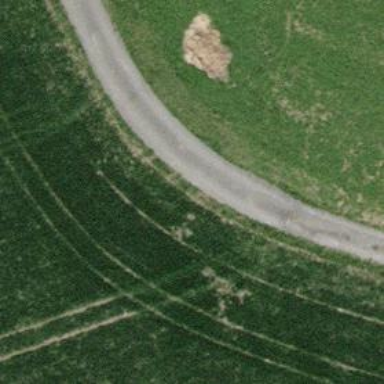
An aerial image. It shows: Track with fine gravel surface. The track type is grade 1.